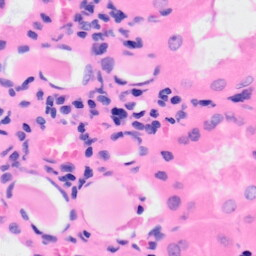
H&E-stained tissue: Kidney